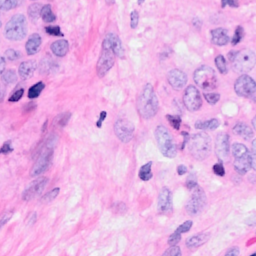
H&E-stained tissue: Breast